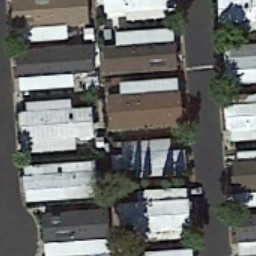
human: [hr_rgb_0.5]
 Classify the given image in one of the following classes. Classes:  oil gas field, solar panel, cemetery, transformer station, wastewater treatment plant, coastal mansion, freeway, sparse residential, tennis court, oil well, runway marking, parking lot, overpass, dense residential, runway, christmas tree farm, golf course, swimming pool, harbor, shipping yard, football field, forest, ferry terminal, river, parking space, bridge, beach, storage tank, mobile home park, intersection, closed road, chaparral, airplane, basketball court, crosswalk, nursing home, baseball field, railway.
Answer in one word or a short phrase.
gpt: mobile home park